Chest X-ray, PA view. Patient: 28 years old, sex M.
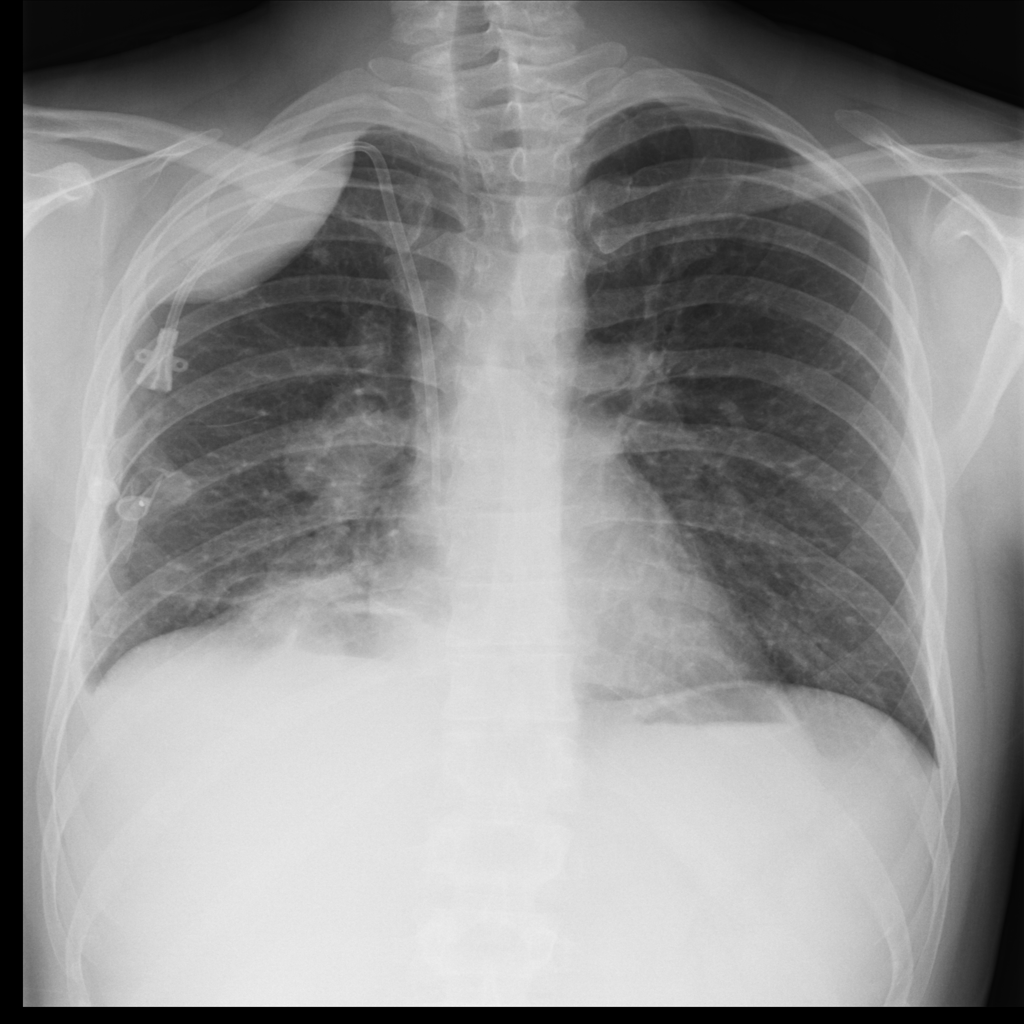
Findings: Mass, Nodule